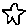
Label: star